Question: The picture shows the balloon popping problem. You need to pop all the balloons in a certain order. The reward for a popped balloon is the product of itself and the values on the left and right balloons. If there is no balloon on the left or right, multiply the value of the balloon on the left or right by 1. You need only find the total maximum reward. Give me the number.
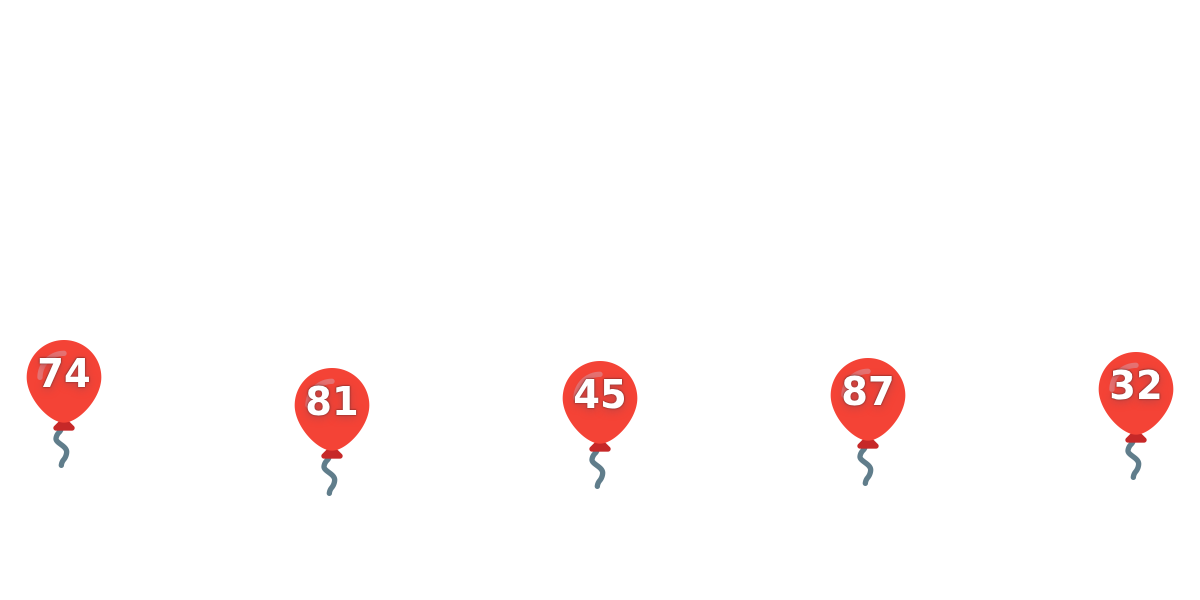
Answer: 1047051